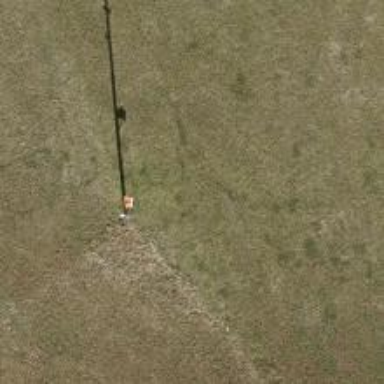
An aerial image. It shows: View of pole with roofed pipeline marker.